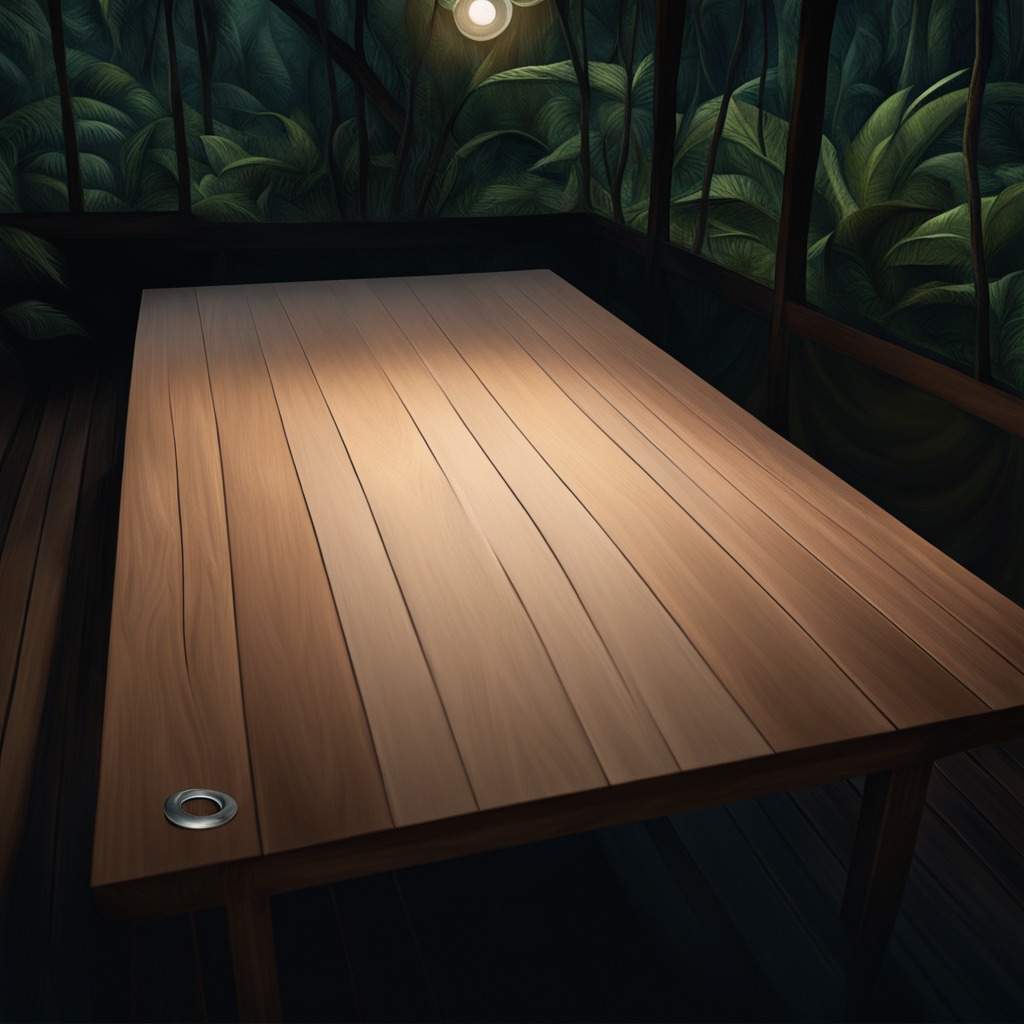
A flat metal washer is lying on the wooden table.